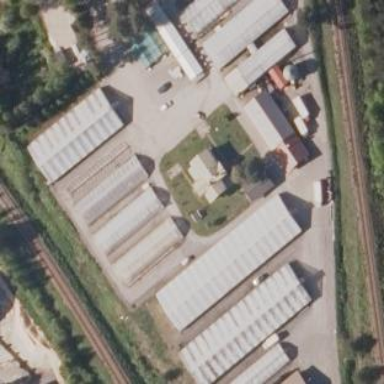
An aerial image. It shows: Area dedicated to greenhouse horticulture.